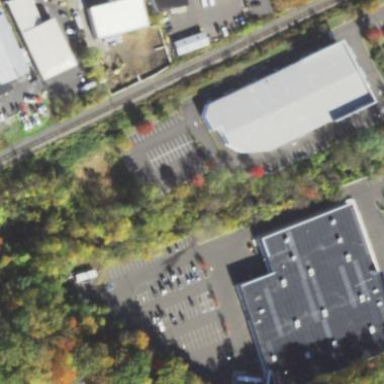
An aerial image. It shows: Retail building.